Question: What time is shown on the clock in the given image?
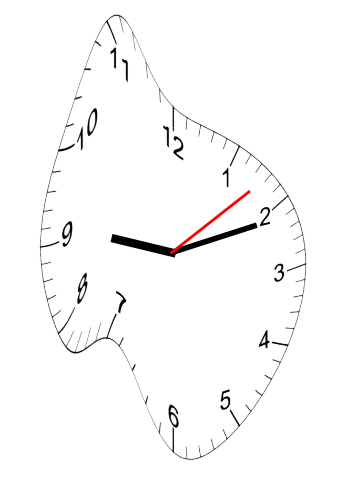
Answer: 09:11:08